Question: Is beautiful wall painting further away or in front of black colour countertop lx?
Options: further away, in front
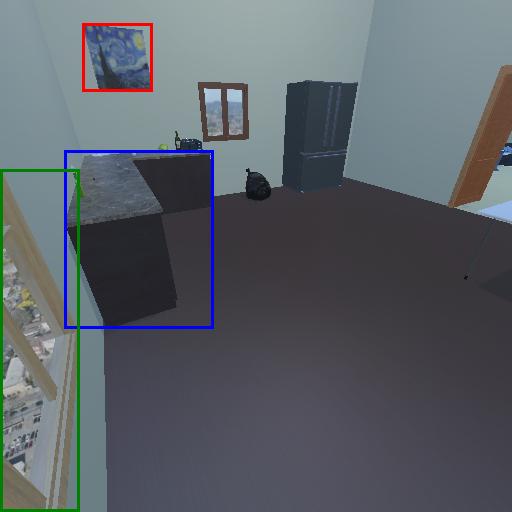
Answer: further away